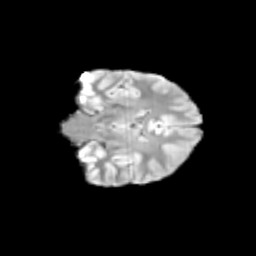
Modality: T2w
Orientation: coronal
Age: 13
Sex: female
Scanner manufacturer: siemens
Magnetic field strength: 3 T
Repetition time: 3.8 s
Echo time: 0.07 s